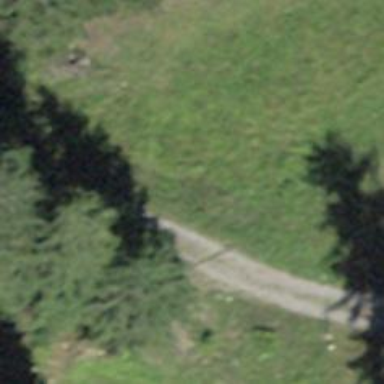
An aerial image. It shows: Gravel track of grade3 type.